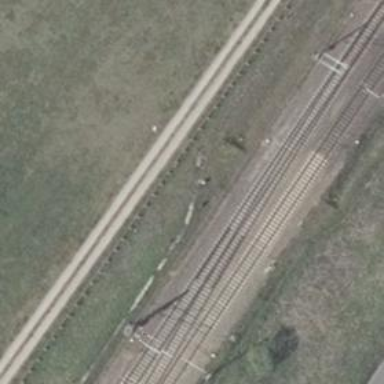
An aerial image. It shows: Railway track with contact lines for electrification.